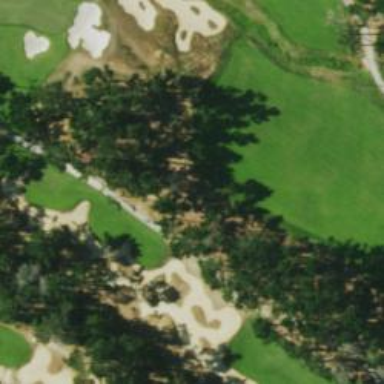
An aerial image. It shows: Scenic golf fairway.